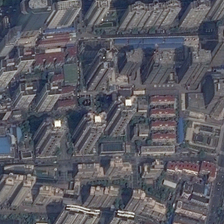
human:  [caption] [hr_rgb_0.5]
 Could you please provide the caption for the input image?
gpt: many tall buildings and some green trees are in a commercial area .

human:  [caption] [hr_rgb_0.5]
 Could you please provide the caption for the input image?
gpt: many tall buildings and some green trees are in a commercial area .

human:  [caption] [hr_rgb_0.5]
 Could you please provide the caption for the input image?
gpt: many tall buildings and some green trees are in a commercial area .

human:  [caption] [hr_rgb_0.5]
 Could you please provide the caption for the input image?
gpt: many tall buildings and some green trees are in a commercial area .

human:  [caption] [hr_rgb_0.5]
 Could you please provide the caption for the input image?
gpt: many tall buildings and some green trees are in a commercial area .